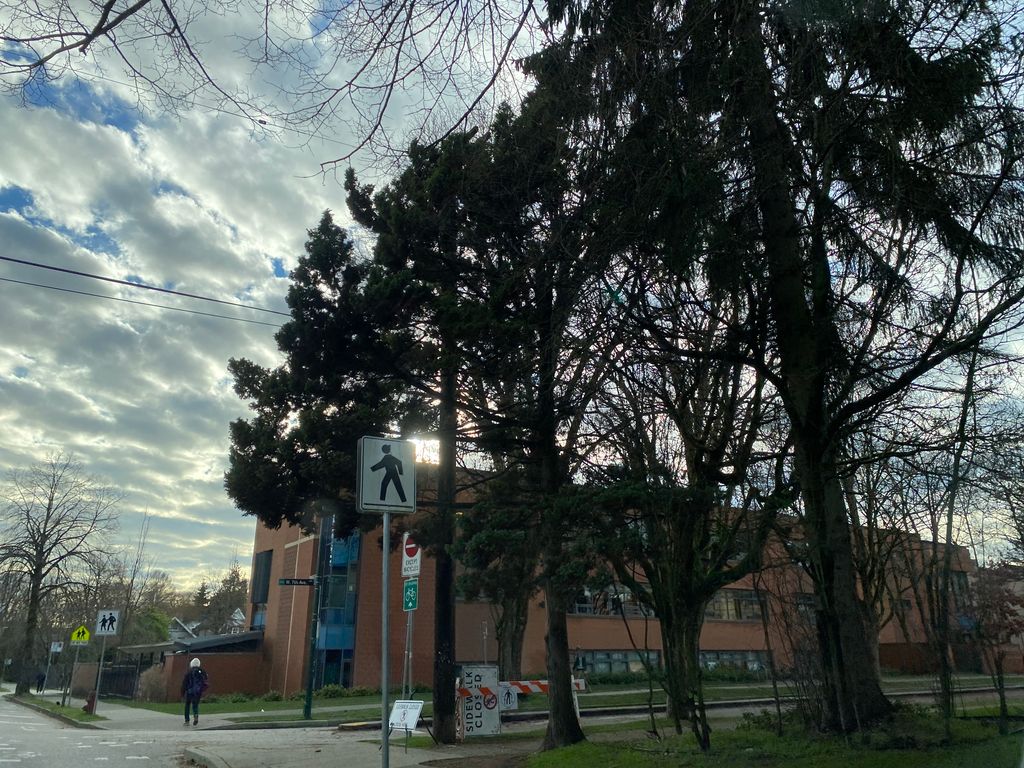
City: vancouver